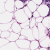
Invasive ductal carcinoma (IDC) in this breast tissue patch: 0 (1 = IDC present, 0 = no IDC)